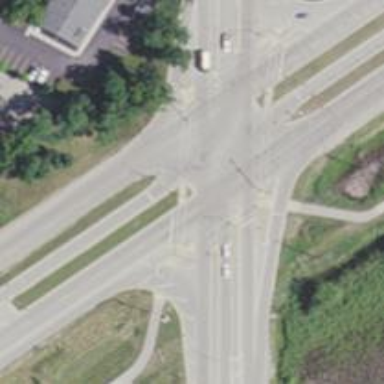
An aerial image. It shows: Intersection on secondary road.